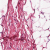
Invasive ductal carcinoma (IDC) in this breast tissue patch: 0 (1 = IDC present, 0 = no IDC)